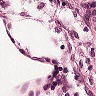
Metastatic tissue present: no